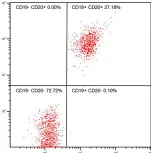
A peripheral blood flow cytometry immunophenotype showed depletion of CD20+ B lymphocytes in NBD patients with reduced-dosage rituximab treatment 100 mg IV once per week for 3 consecutive weeks. Patient 2 before.
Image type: pathology (h&e)